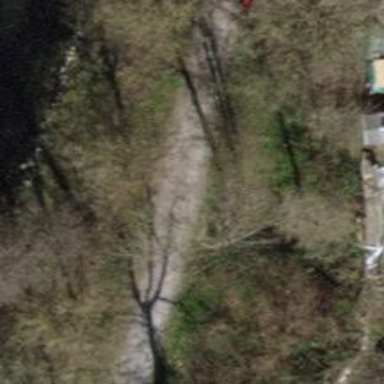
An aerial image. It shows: Compacted footway.